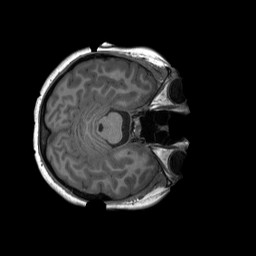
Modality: T1w
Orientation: axial
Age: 20
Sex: female
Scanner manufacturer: siemens
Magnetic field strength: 3 T
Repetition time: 2.3 s
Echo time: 0.00232 s